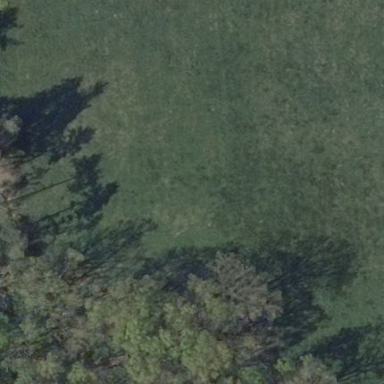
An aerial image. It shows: Beautiful meadow.